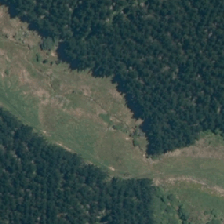
Land cover: low_producing_grassland